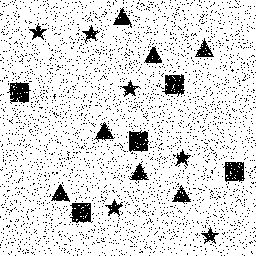
Squares: 5
Triangles: 7
Stars: 6
Total shapes: 18